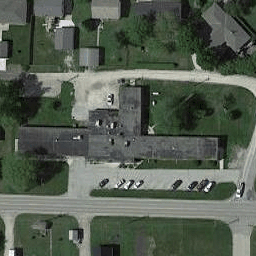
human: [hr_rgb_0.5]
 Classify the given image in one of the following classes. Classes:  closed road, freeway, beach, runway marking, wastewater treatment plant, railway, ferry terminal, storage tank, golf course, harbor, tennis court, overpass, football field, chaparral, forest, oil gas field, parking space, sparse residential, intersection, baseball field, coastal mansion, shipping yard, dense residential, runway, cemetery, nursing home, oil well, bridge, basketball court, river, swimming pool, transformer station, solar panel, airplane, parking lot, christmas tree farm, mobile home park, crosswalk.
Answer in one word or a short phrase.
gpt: nursing home